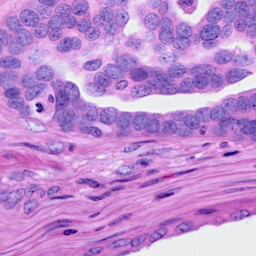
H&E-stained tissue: Ovarian